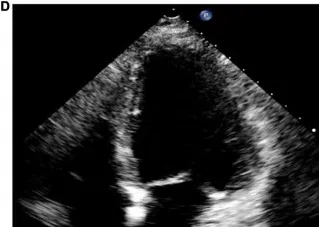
(D) Six months after therapy, echocardiography showed that left ventricular thrombus had resolved.
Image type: radiology (ultrasound)